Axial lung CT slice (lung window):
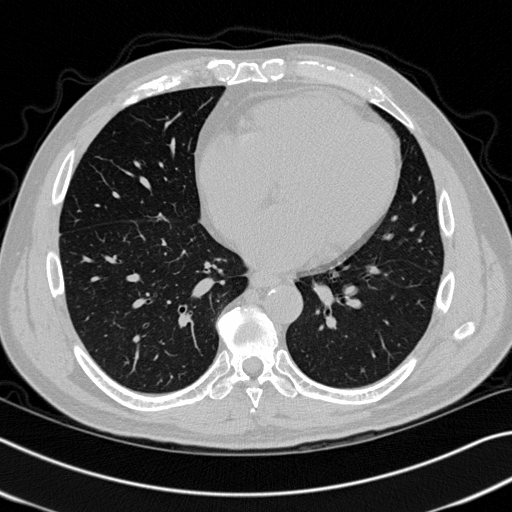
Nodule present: no